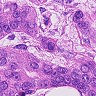
Metastatic tissue present: yes